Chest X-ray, PA view. Patient: 34 years old, sex M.
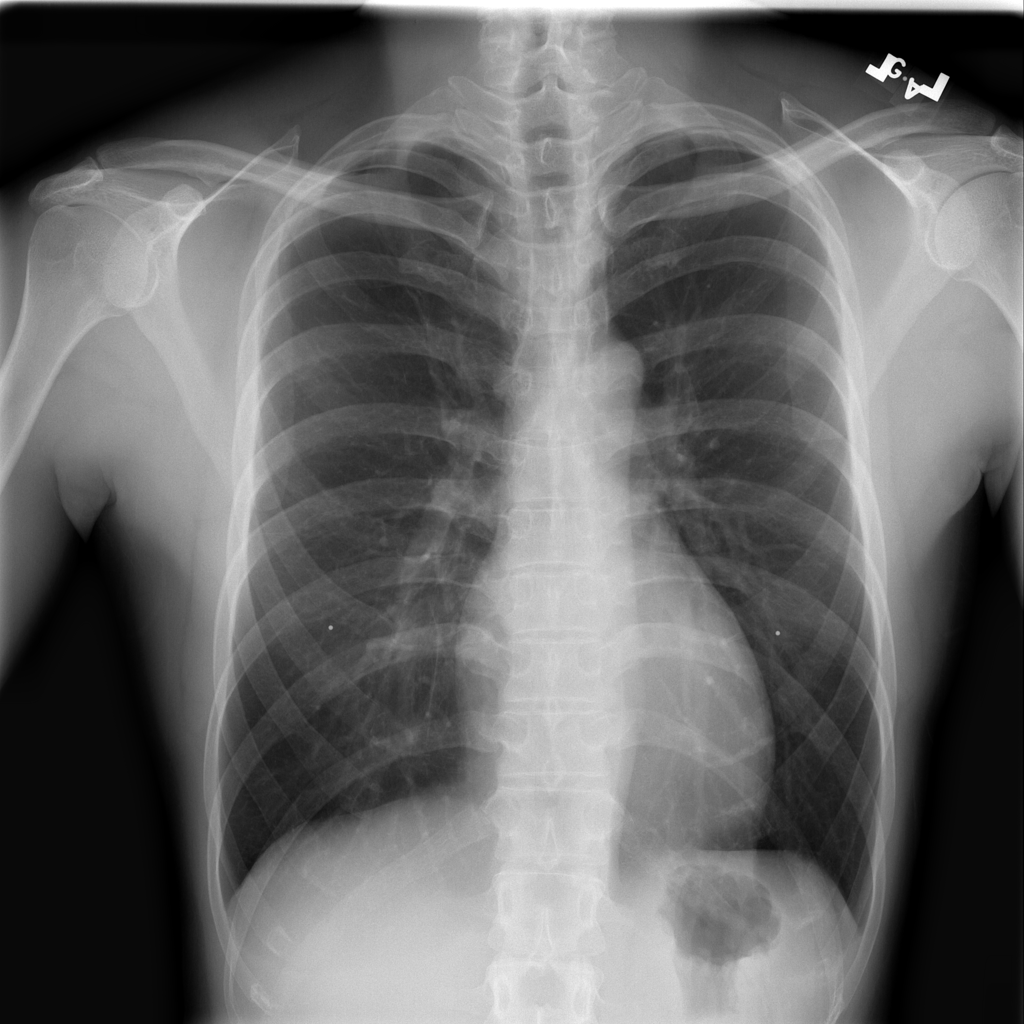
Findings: No Finding